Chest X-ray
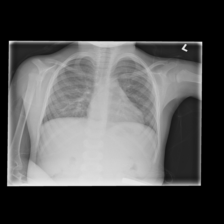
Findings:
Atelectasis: negative
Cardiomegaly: negative
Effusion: negative
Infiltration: negative
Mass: negative
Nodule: negative
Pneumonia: negative
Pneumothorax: negative
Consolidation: negative
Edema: negative
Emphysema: negative
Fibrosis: negative
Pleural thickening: negative
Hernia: negative